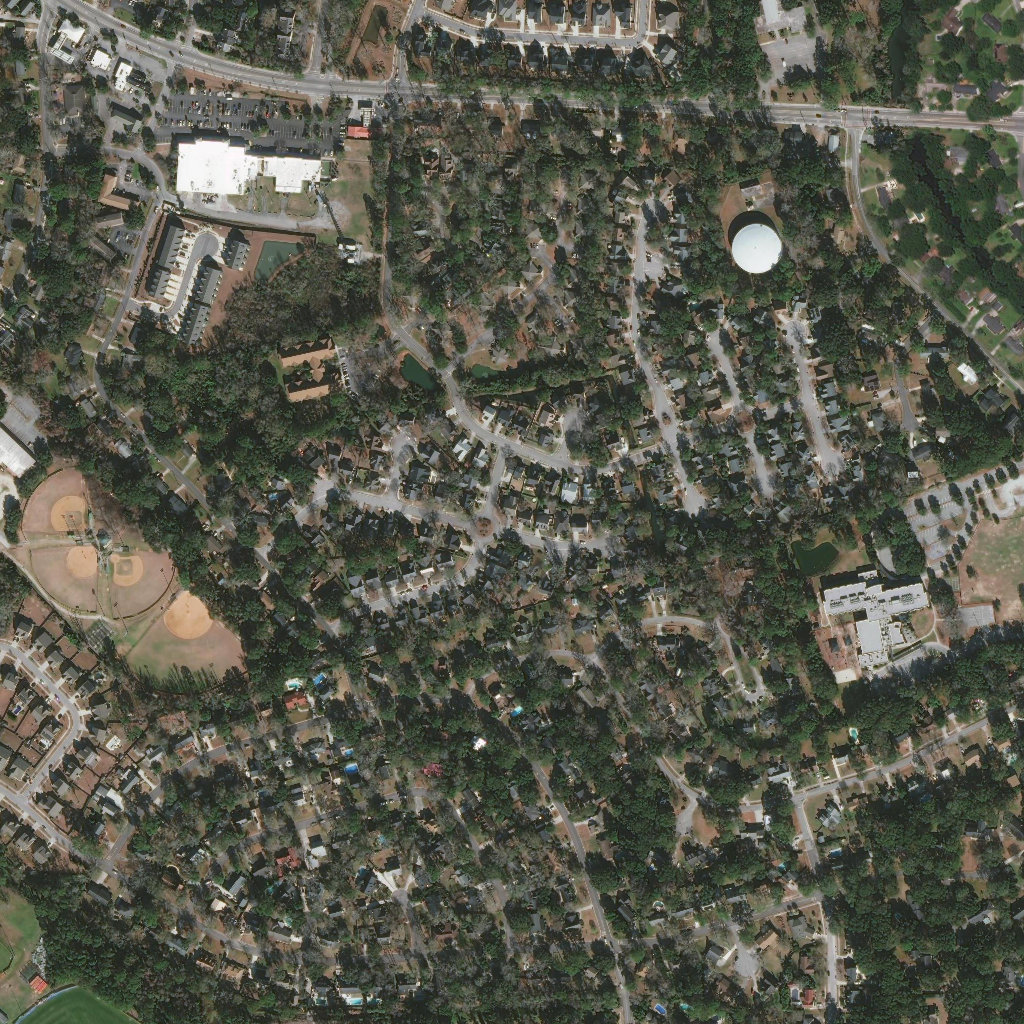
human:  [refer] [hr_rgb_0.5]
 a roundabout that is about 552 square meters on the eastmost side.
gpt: <box>[[71, 39, 74, 42, 0]]</box>